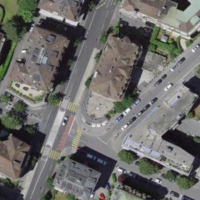
EUNIS habitat code: 54
Species observed at this site:
Diplotaxis tenuifolia